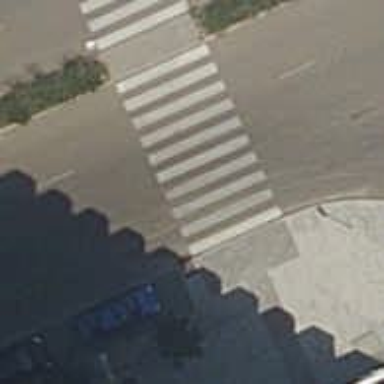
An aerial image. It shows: Uncontrolled crossing on the road.